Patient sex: M
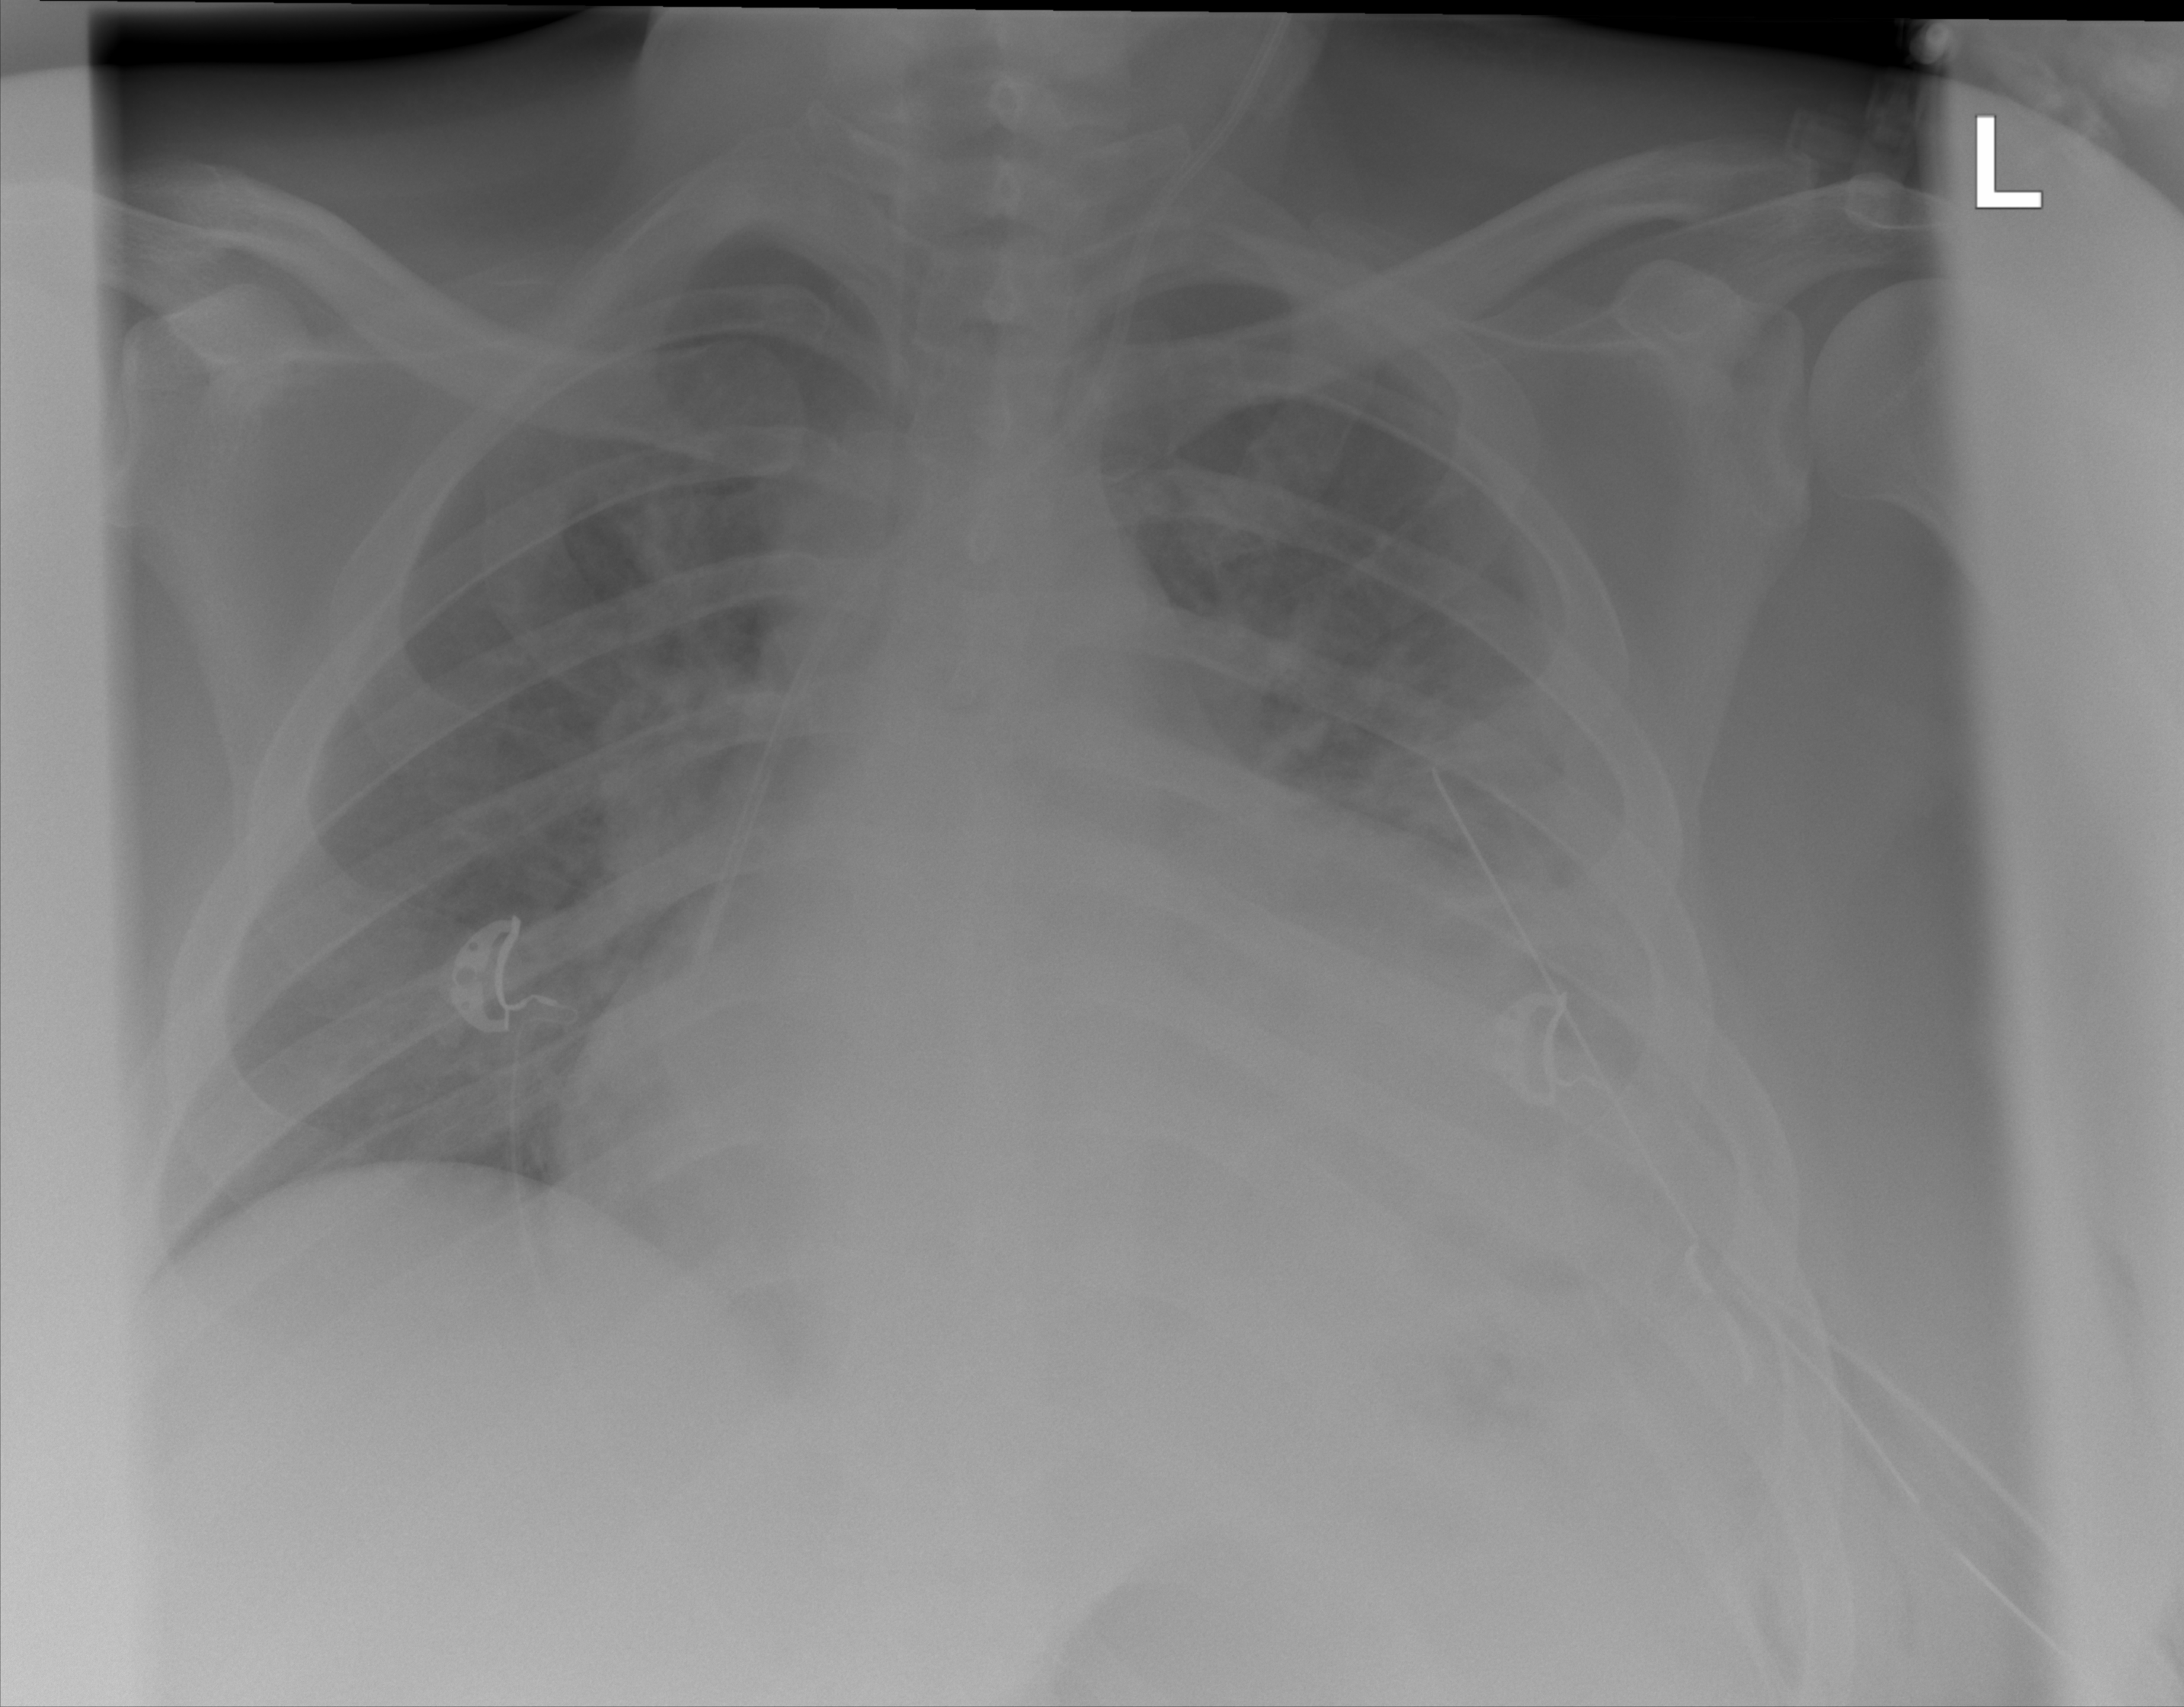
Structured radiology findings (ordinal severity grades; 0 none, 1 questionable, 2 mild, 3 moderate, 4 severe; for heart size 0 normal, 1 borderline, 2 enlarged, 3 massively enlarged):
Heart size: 3
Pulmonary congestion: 2
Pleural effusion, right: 0
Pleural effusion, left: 3
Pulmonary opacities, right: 0
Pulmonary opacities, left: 1
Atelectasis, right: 0
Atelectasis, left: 2